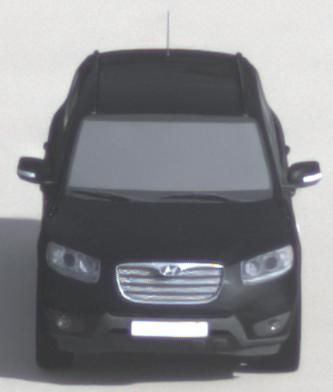
Make: Hyundai
Model: Santa Fe 2.4
Detailed model: Santa Fe (CM)
Model produced from: 2010/01
Model produced until: 2012/09
Doors: 5
Color: black
Road condition: dry road
Daytime: morning or afternoon
Contrast: low contrast